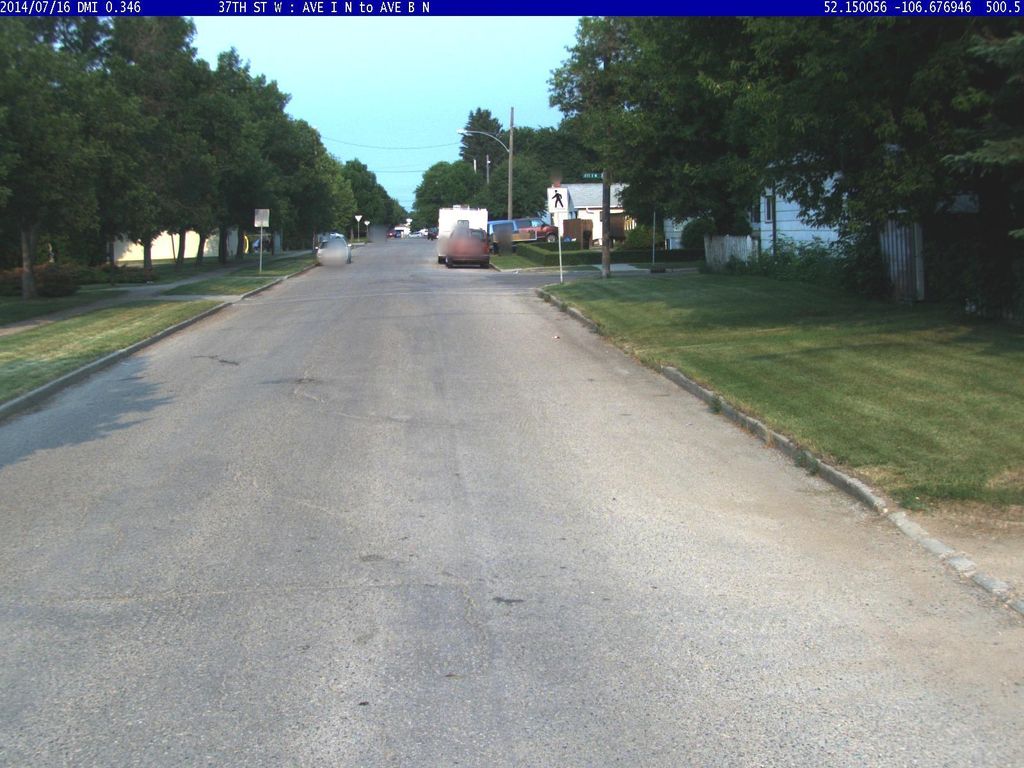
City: saskatoon